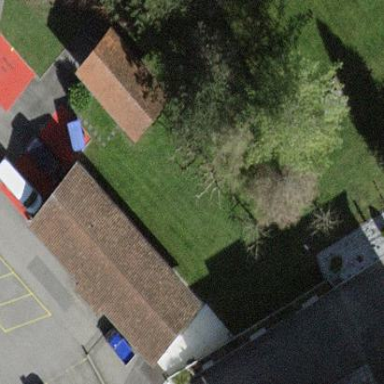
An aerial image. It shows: School building.